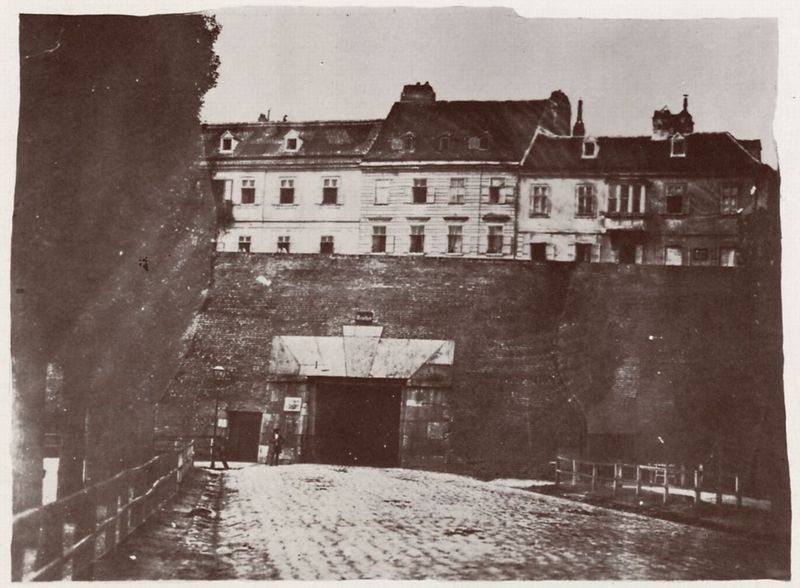
Titel: Das Neutor in der Bastei in Wien
Künstler: Österreichischer Photograph
Standort: Bad Ischl
Institution: Sammlung Hans Frank (Photomuseum)
Schlagwörter: baum, berg, himmel, mann, bäume, stadt, fenster, grau, schwarz, strasse, weiss, dach, gebäude, haus, rot, weg, zaun, wand, architektur, steine, häuser, brücke, gatter, figur, fassade, fassaden, ort, pflaster, dorf, dächer, mauer, allee, durchgang, geländer, foto, fotografie, oben, photographie, eingang, gehsteig, photo, schlussstein, stadttor, rechteckig, geschosse, postkarte, tunnel, äuser, häuserzeile, abgrenzung, urbanistik, stollen, stützmauer, fotografue, fotogafie, techteck, tunneleinfahrt